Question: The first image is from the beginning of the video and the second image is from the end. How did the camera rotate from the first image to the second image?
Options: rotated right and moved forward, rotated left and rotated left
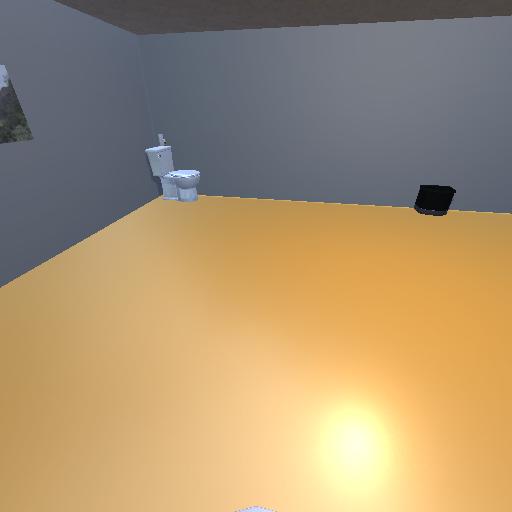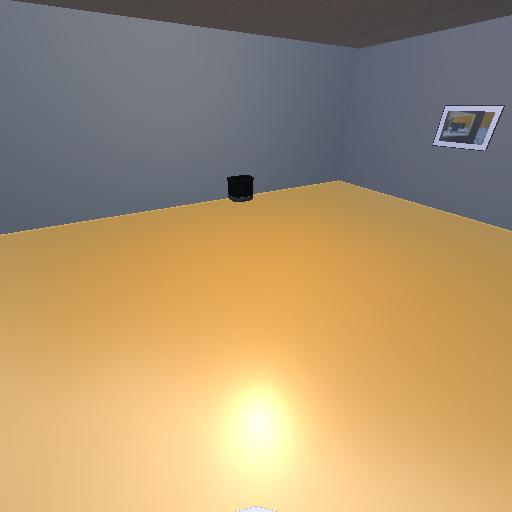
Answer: rotated right and moved forward